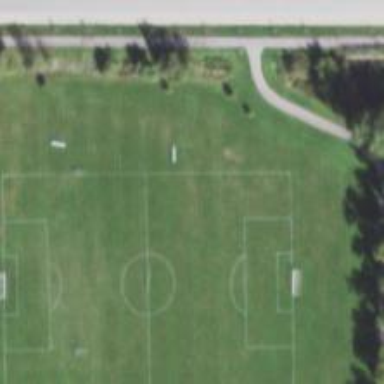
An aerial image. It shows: Soccer pitch for outdoor sports and leisure activities.